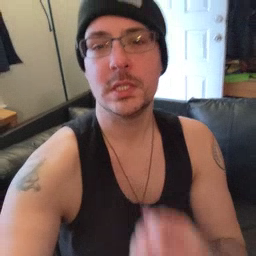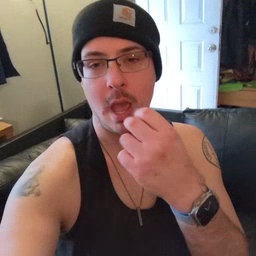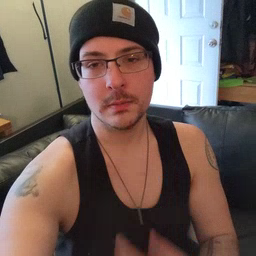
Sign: snack